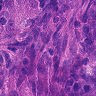
Metastatic tissue present: yes